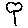
Label: tree